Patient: sex M, age 57
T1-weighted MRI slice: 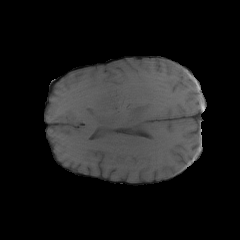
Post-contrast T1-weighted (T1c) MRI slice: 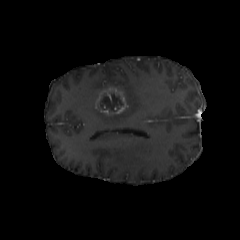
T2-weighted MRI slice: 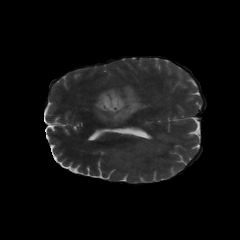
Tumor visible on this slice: yes
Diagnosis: Glioblastoma, IDH-wildtype
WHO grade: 4